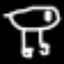
Label: frog